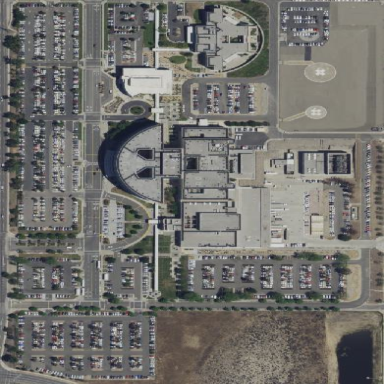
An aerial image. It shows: Hospital providing healthcare services.